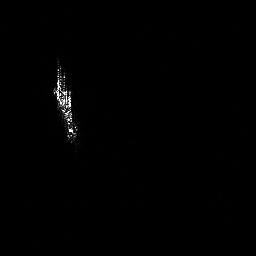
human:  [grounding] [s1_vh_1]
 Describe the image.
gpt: In the satellite image, there is  <ref>1 large ship </ref> <box>[[18, 21, 30, 55, 0]]</box> located at left.